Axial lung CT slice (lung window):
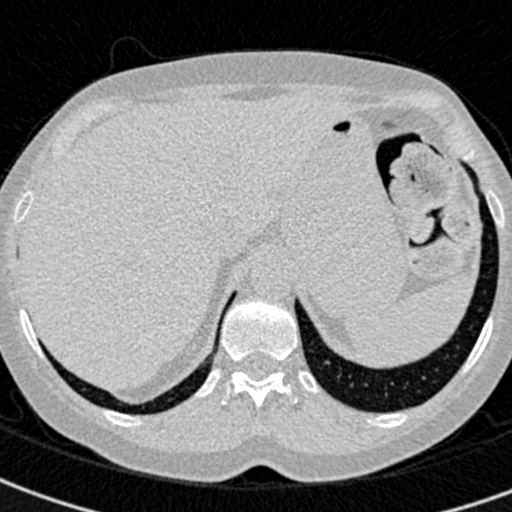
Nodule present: no